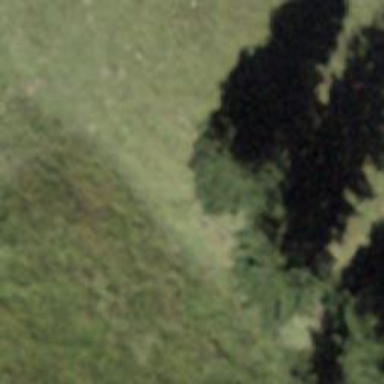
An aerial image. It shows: Forest area.